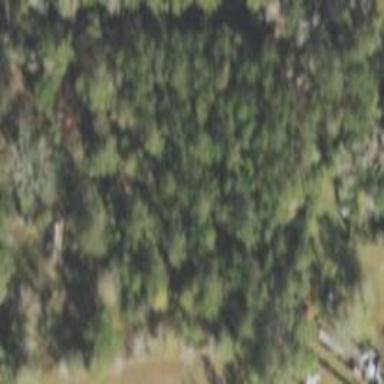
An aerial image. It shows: Mixed leaf woodland.